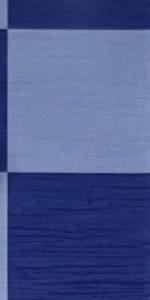
Label: Empty